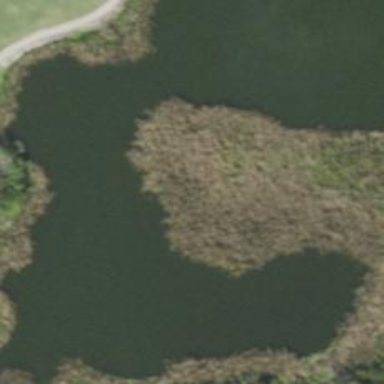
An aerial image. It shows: Water hazard on golf course.